Interaction volume radius: 10 \u00c5
Interaction volume height: 35 \u00c5
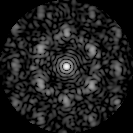
Disorder parameter: 0.6861